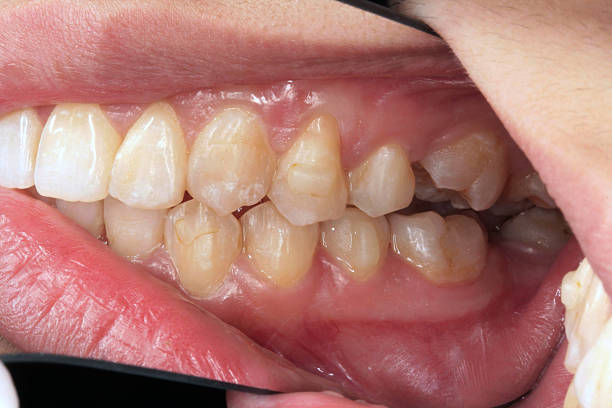
Condition: Calculus